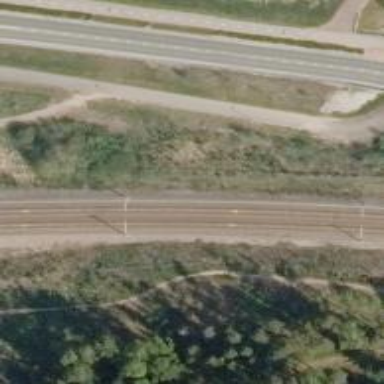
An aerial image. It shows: Railway signal.